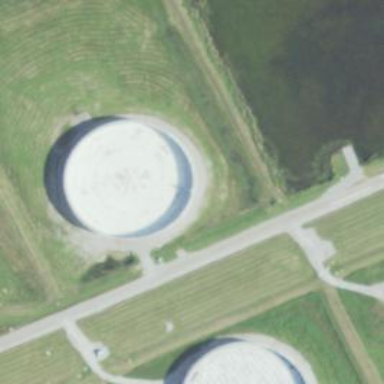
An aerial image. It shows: Storage tank that is man-made.